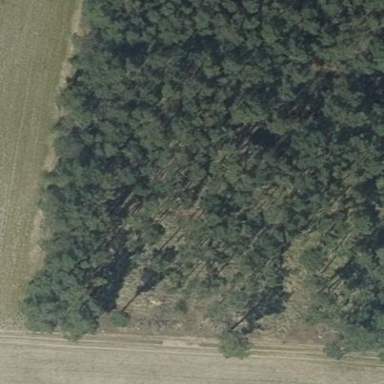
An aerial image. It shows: Forest area.